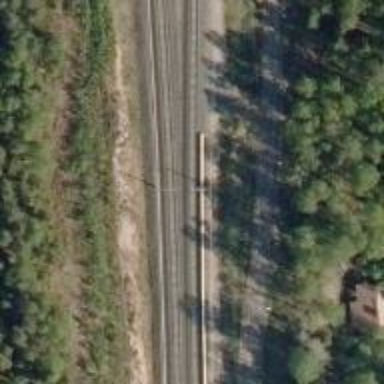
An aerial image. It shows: Railway line with continuous rails. It is electrified with contact line and runs along embankment.